Interaction volume radius: 5 \u00c5
Interaction volume height: 10 \u00c5
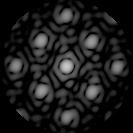
Disorder parameter: 0.1349